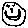
Label: smiley face